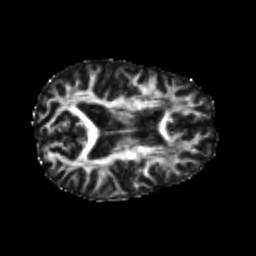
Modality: FA
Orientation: axial
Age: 24
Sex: male
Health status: healthy
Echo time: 0.074 s